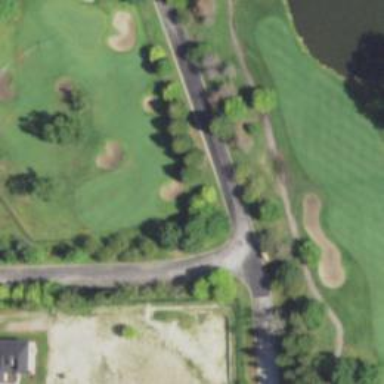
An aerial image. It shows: Grassy area designated for driving range golf.